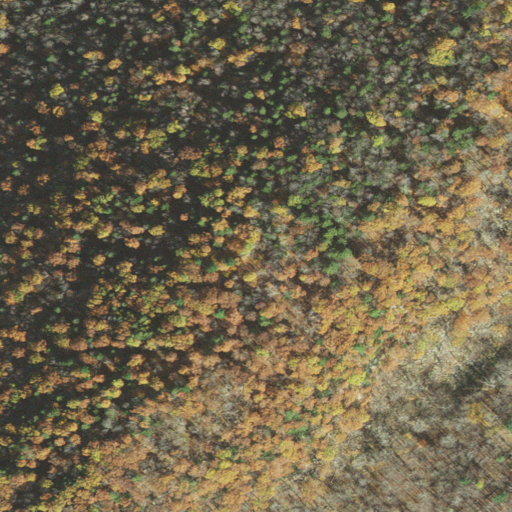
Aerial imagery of mountain in Massachusetts named Babbitt Mountain containing mixed forest and deciduous forest